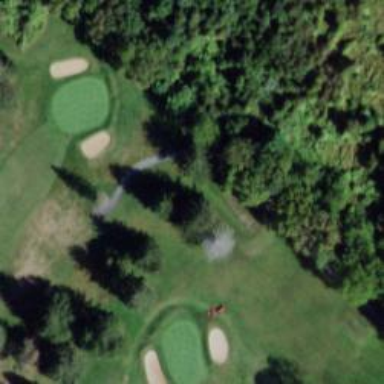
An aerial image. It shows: Path for golf carts.